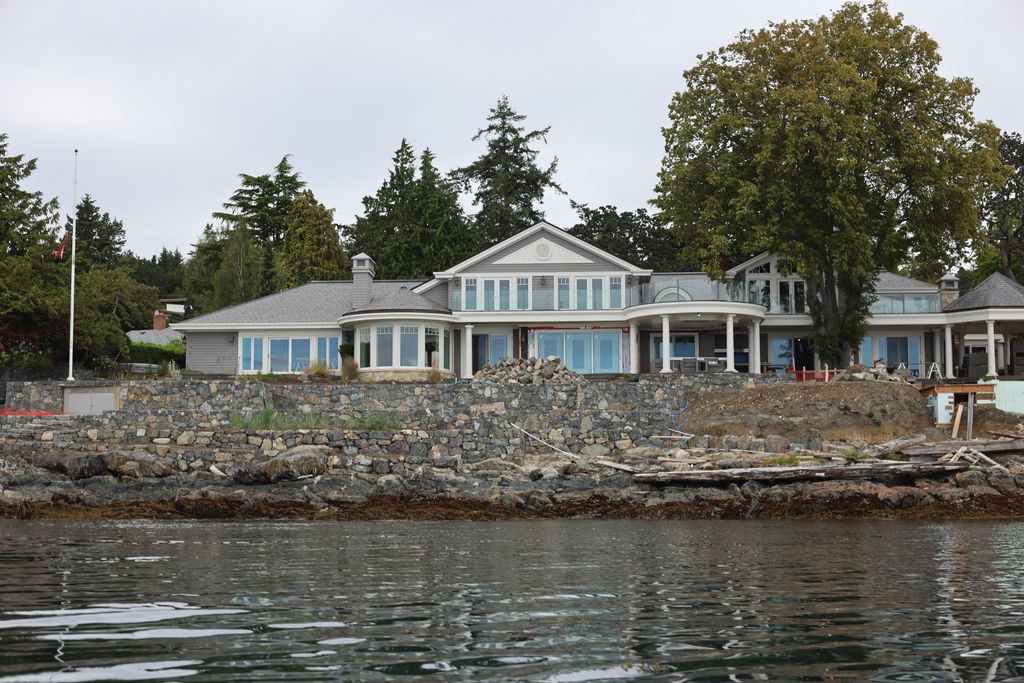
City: victoria